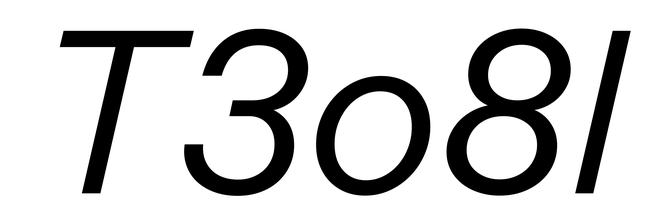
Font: InstrumentSans-Italic_Italic